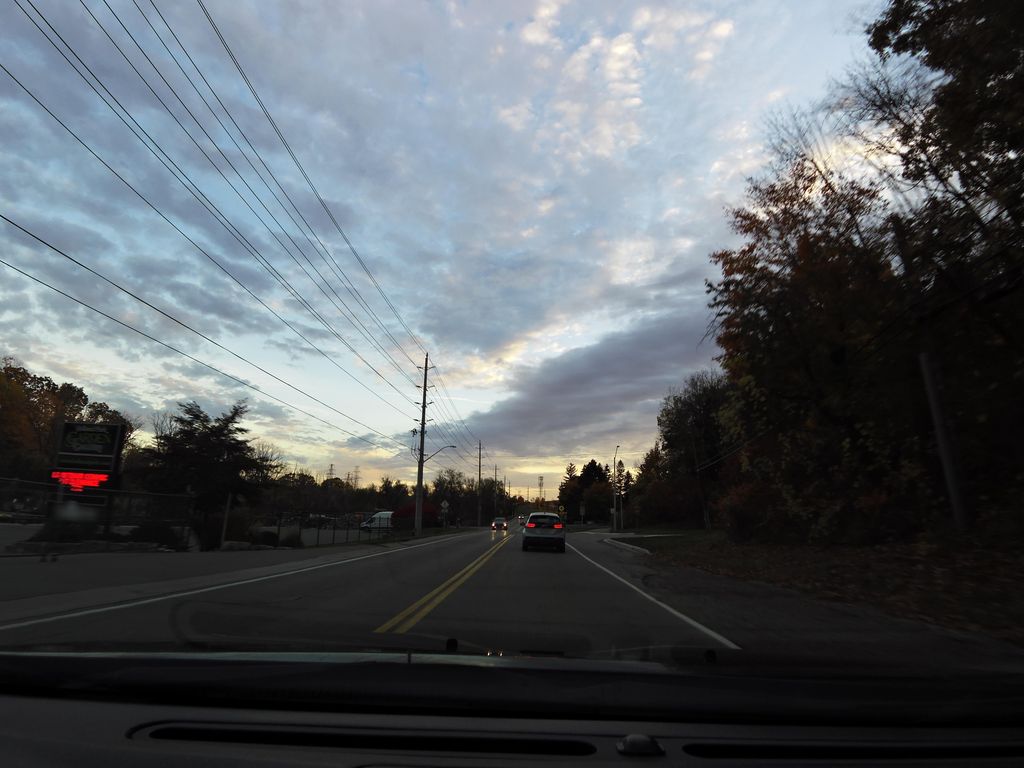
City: hamilton